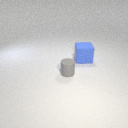
large blue rubber cube to the right of small gray rubber cylinder